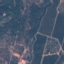
Land use / land cover: PermanentCrop